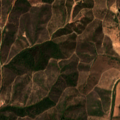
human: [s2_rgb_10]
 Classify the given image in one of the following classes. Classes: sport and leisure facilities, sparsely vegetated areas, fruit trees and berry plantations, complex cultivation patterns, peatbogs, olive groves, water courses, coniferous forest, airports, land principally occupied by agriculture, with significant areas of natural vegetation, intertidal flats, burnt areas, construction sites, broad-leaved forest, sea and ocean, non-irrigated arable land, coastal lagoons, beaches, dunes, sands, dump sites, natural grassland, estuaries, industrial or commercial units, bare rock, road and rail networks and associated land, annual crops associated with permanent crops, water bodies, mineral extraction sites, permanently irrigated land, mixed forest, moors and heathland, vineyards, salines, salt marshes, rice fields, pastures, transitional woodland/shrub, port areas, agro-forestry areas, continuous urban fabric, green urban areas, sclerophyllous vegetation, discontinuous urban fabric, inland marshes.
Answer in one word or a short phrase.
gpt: land principally occupied by agriculture, with significant areas of natural vegetation, broad-leaved forest, sclerophyllous vegetation, transitional woodland/shrub